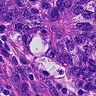
Metastatic tissue present: yes